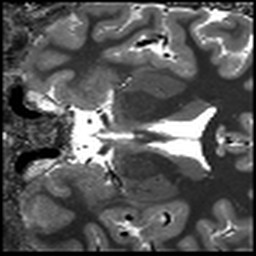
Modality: T1map
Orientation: coronal
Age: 22
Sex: female